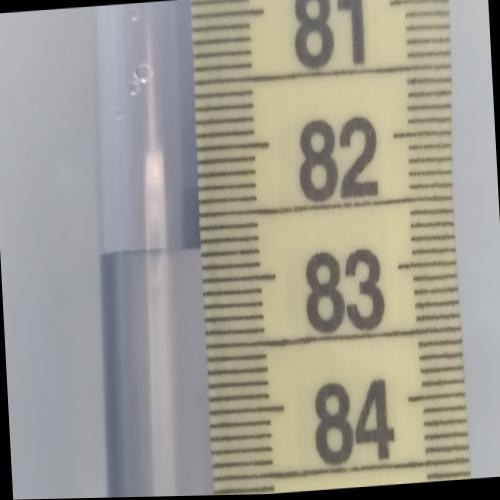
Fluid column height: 82.8 cm